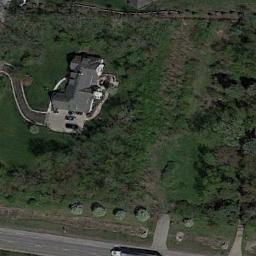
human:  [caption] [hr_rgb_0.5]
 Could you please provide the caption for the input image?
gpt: The sparse residential is on the grass next to some trees and a road .

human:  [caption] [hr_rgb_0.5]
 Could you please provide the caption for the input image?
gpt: Many trees are beside the sparse residential .

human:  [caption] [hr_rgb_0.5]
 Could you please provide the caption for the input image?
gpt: At the intersection of two roads, There are several sparse residences .

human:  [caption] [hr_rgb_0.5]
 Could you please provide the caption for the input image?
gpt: There are several gray houses of various sizes and many green trees in a sparse residential area .

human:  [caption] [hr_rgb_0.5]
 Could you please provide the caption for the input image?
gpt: A sparse residential area with a black building on the green meadow .